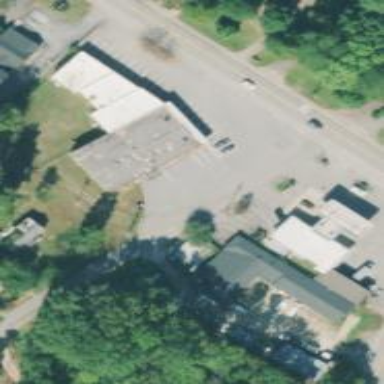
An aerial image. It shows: Convenience shop.